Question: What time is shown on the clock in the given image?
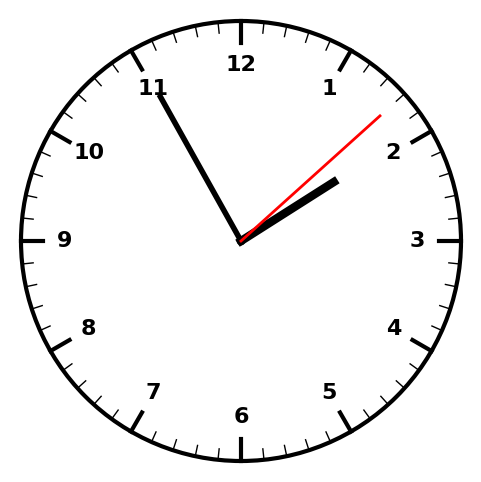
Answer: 01:55:08